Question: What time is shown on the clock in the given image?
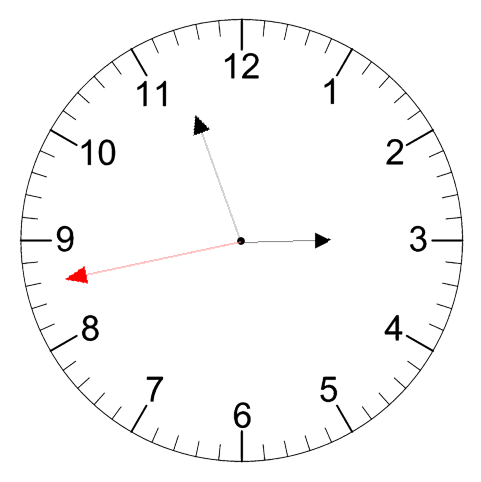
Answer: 02:56:43